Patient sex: M
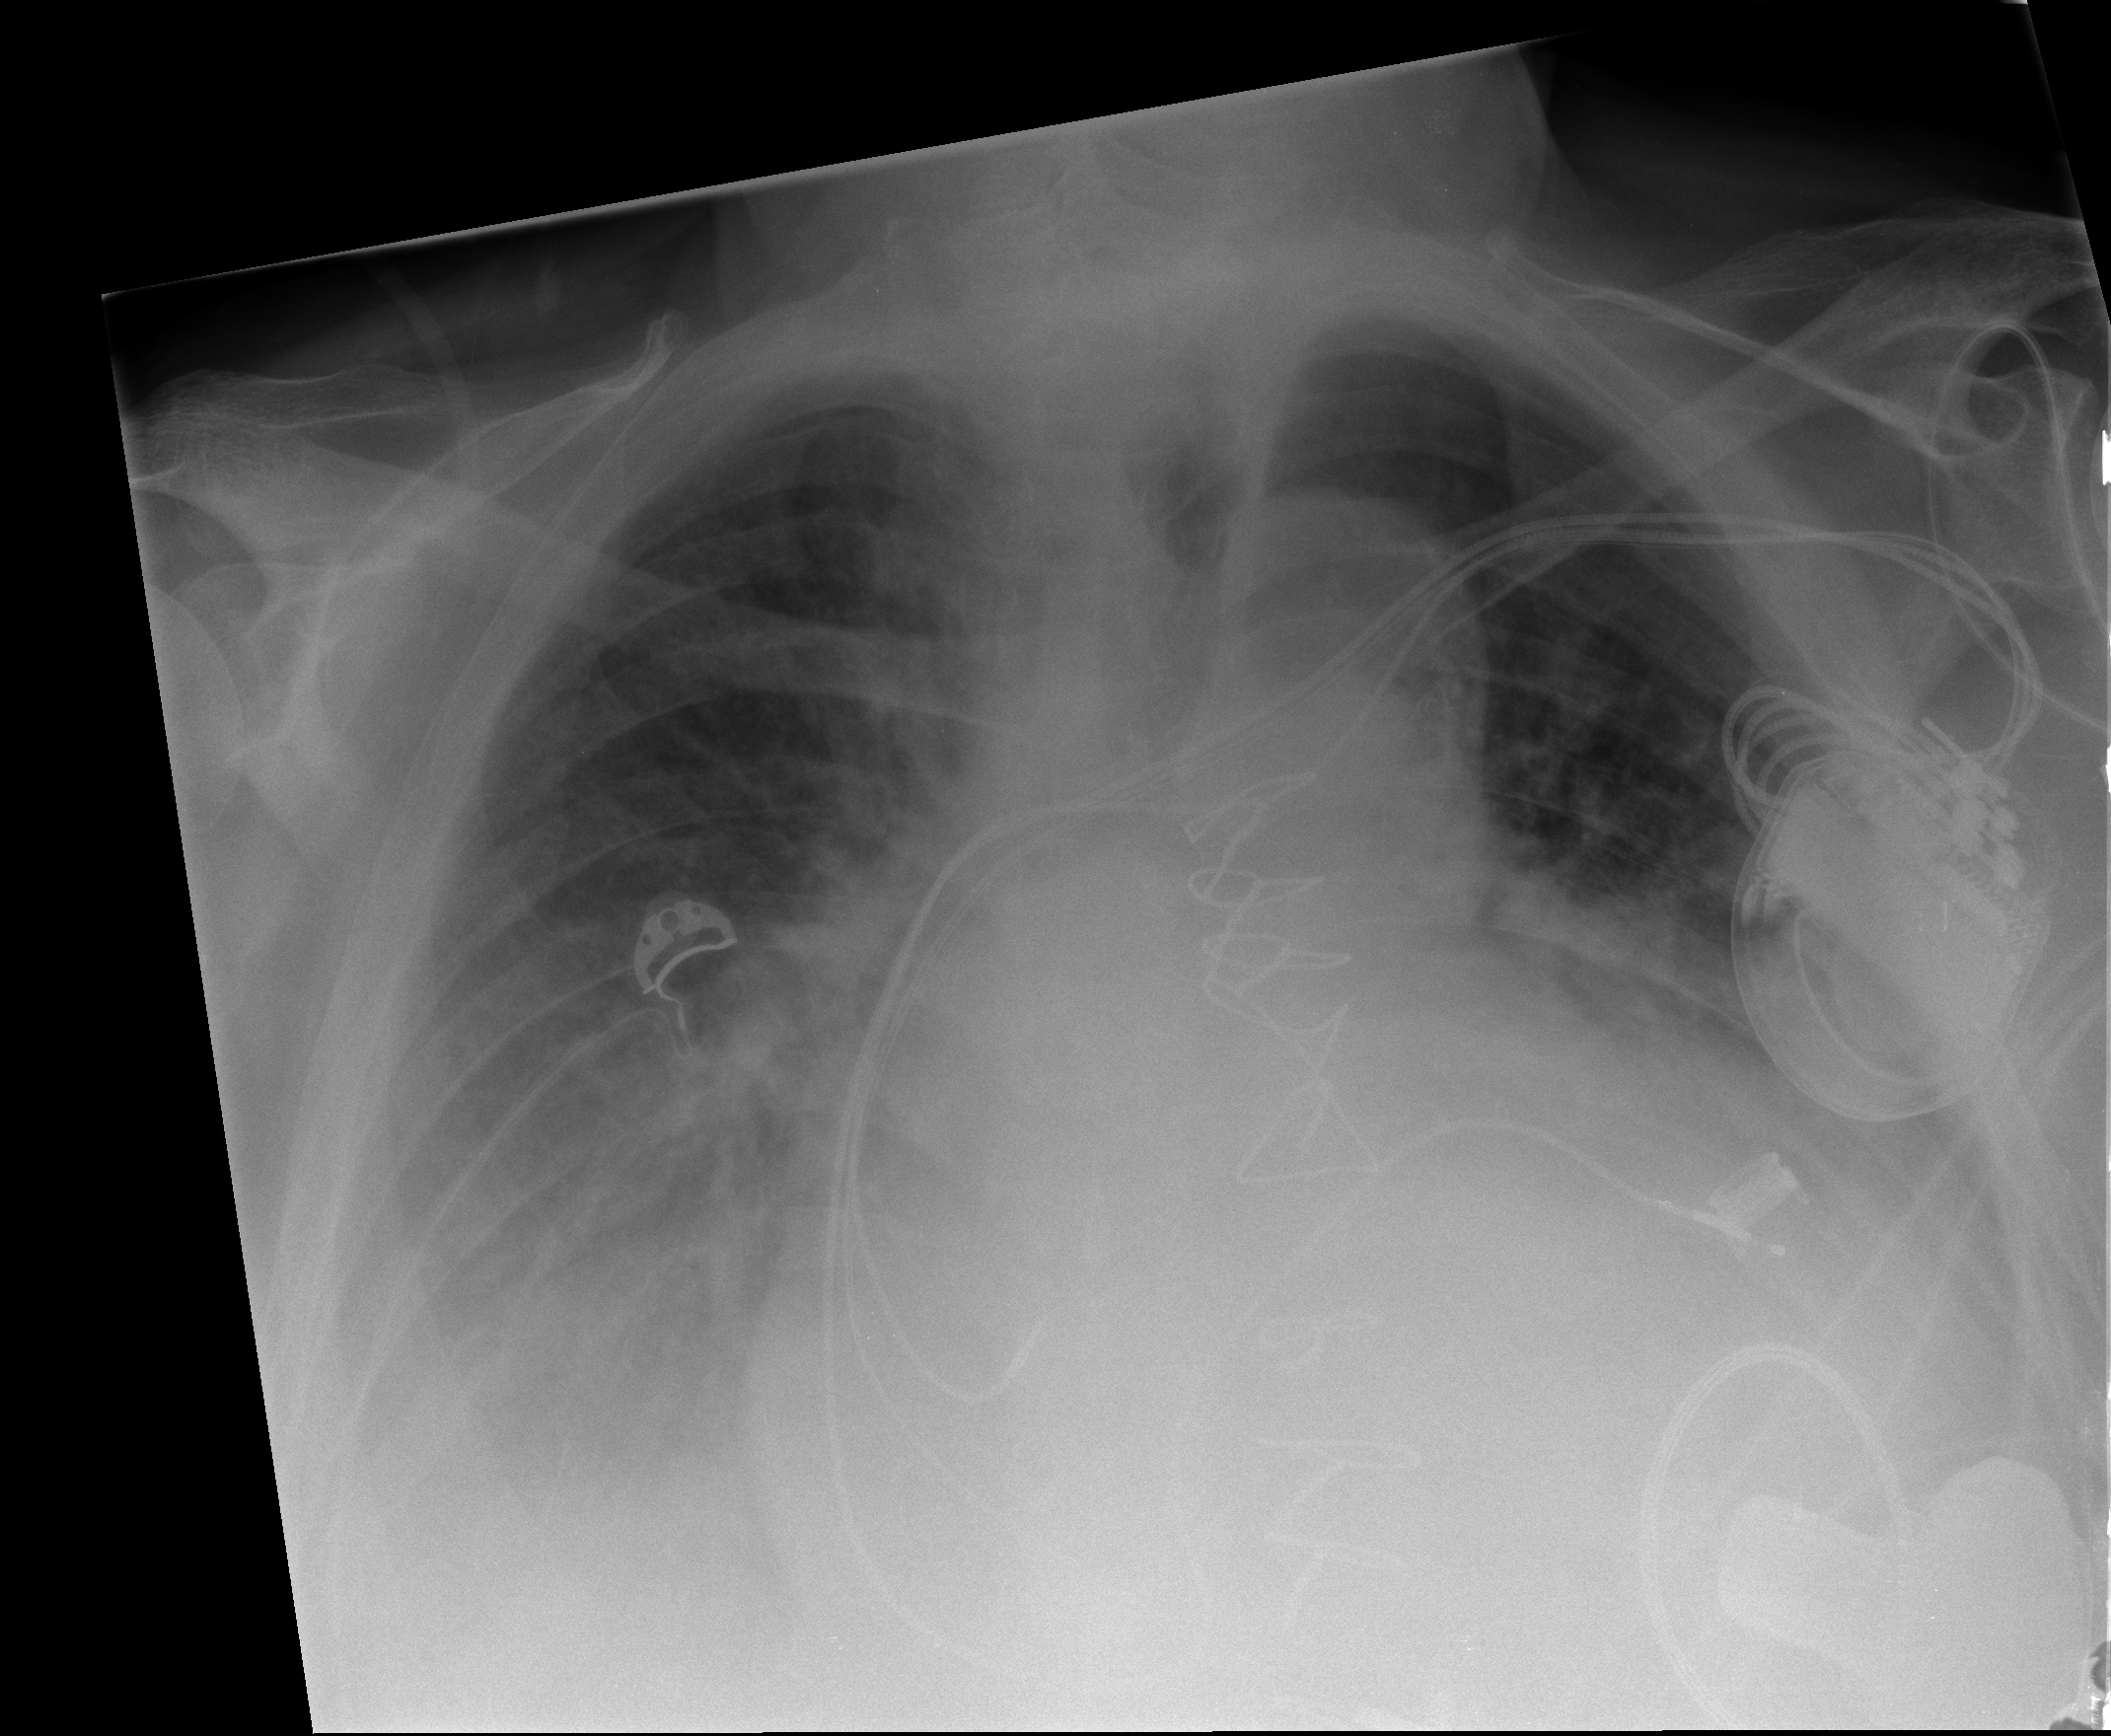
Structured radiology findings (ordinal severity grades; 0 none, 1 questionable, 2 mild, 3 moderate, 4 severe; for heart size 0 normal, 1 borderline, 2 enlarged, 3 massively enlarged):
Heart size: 2
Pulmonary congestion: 2
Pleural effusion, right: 3
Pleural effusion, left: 2
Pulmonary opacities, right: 1
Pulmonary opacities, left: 0
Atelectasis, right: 3
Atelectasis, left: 2